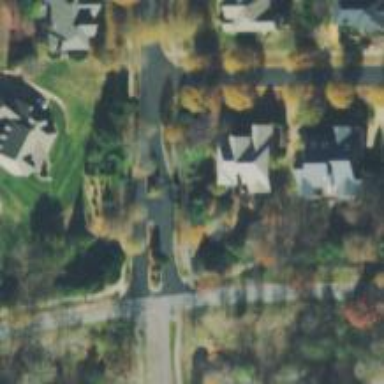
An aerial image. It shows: Residential road.